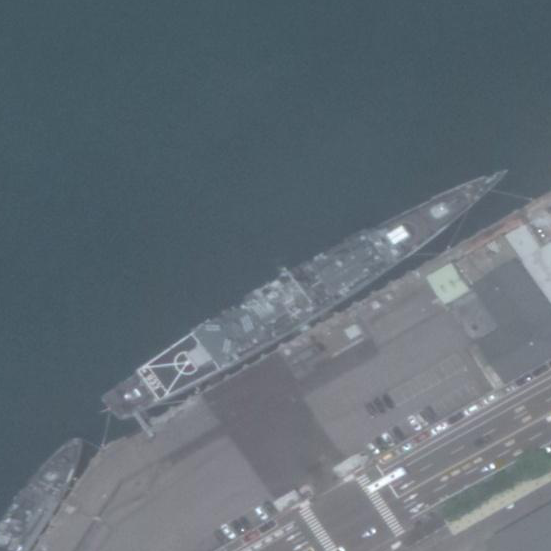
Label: Kidd-class_destroyer